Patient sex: M
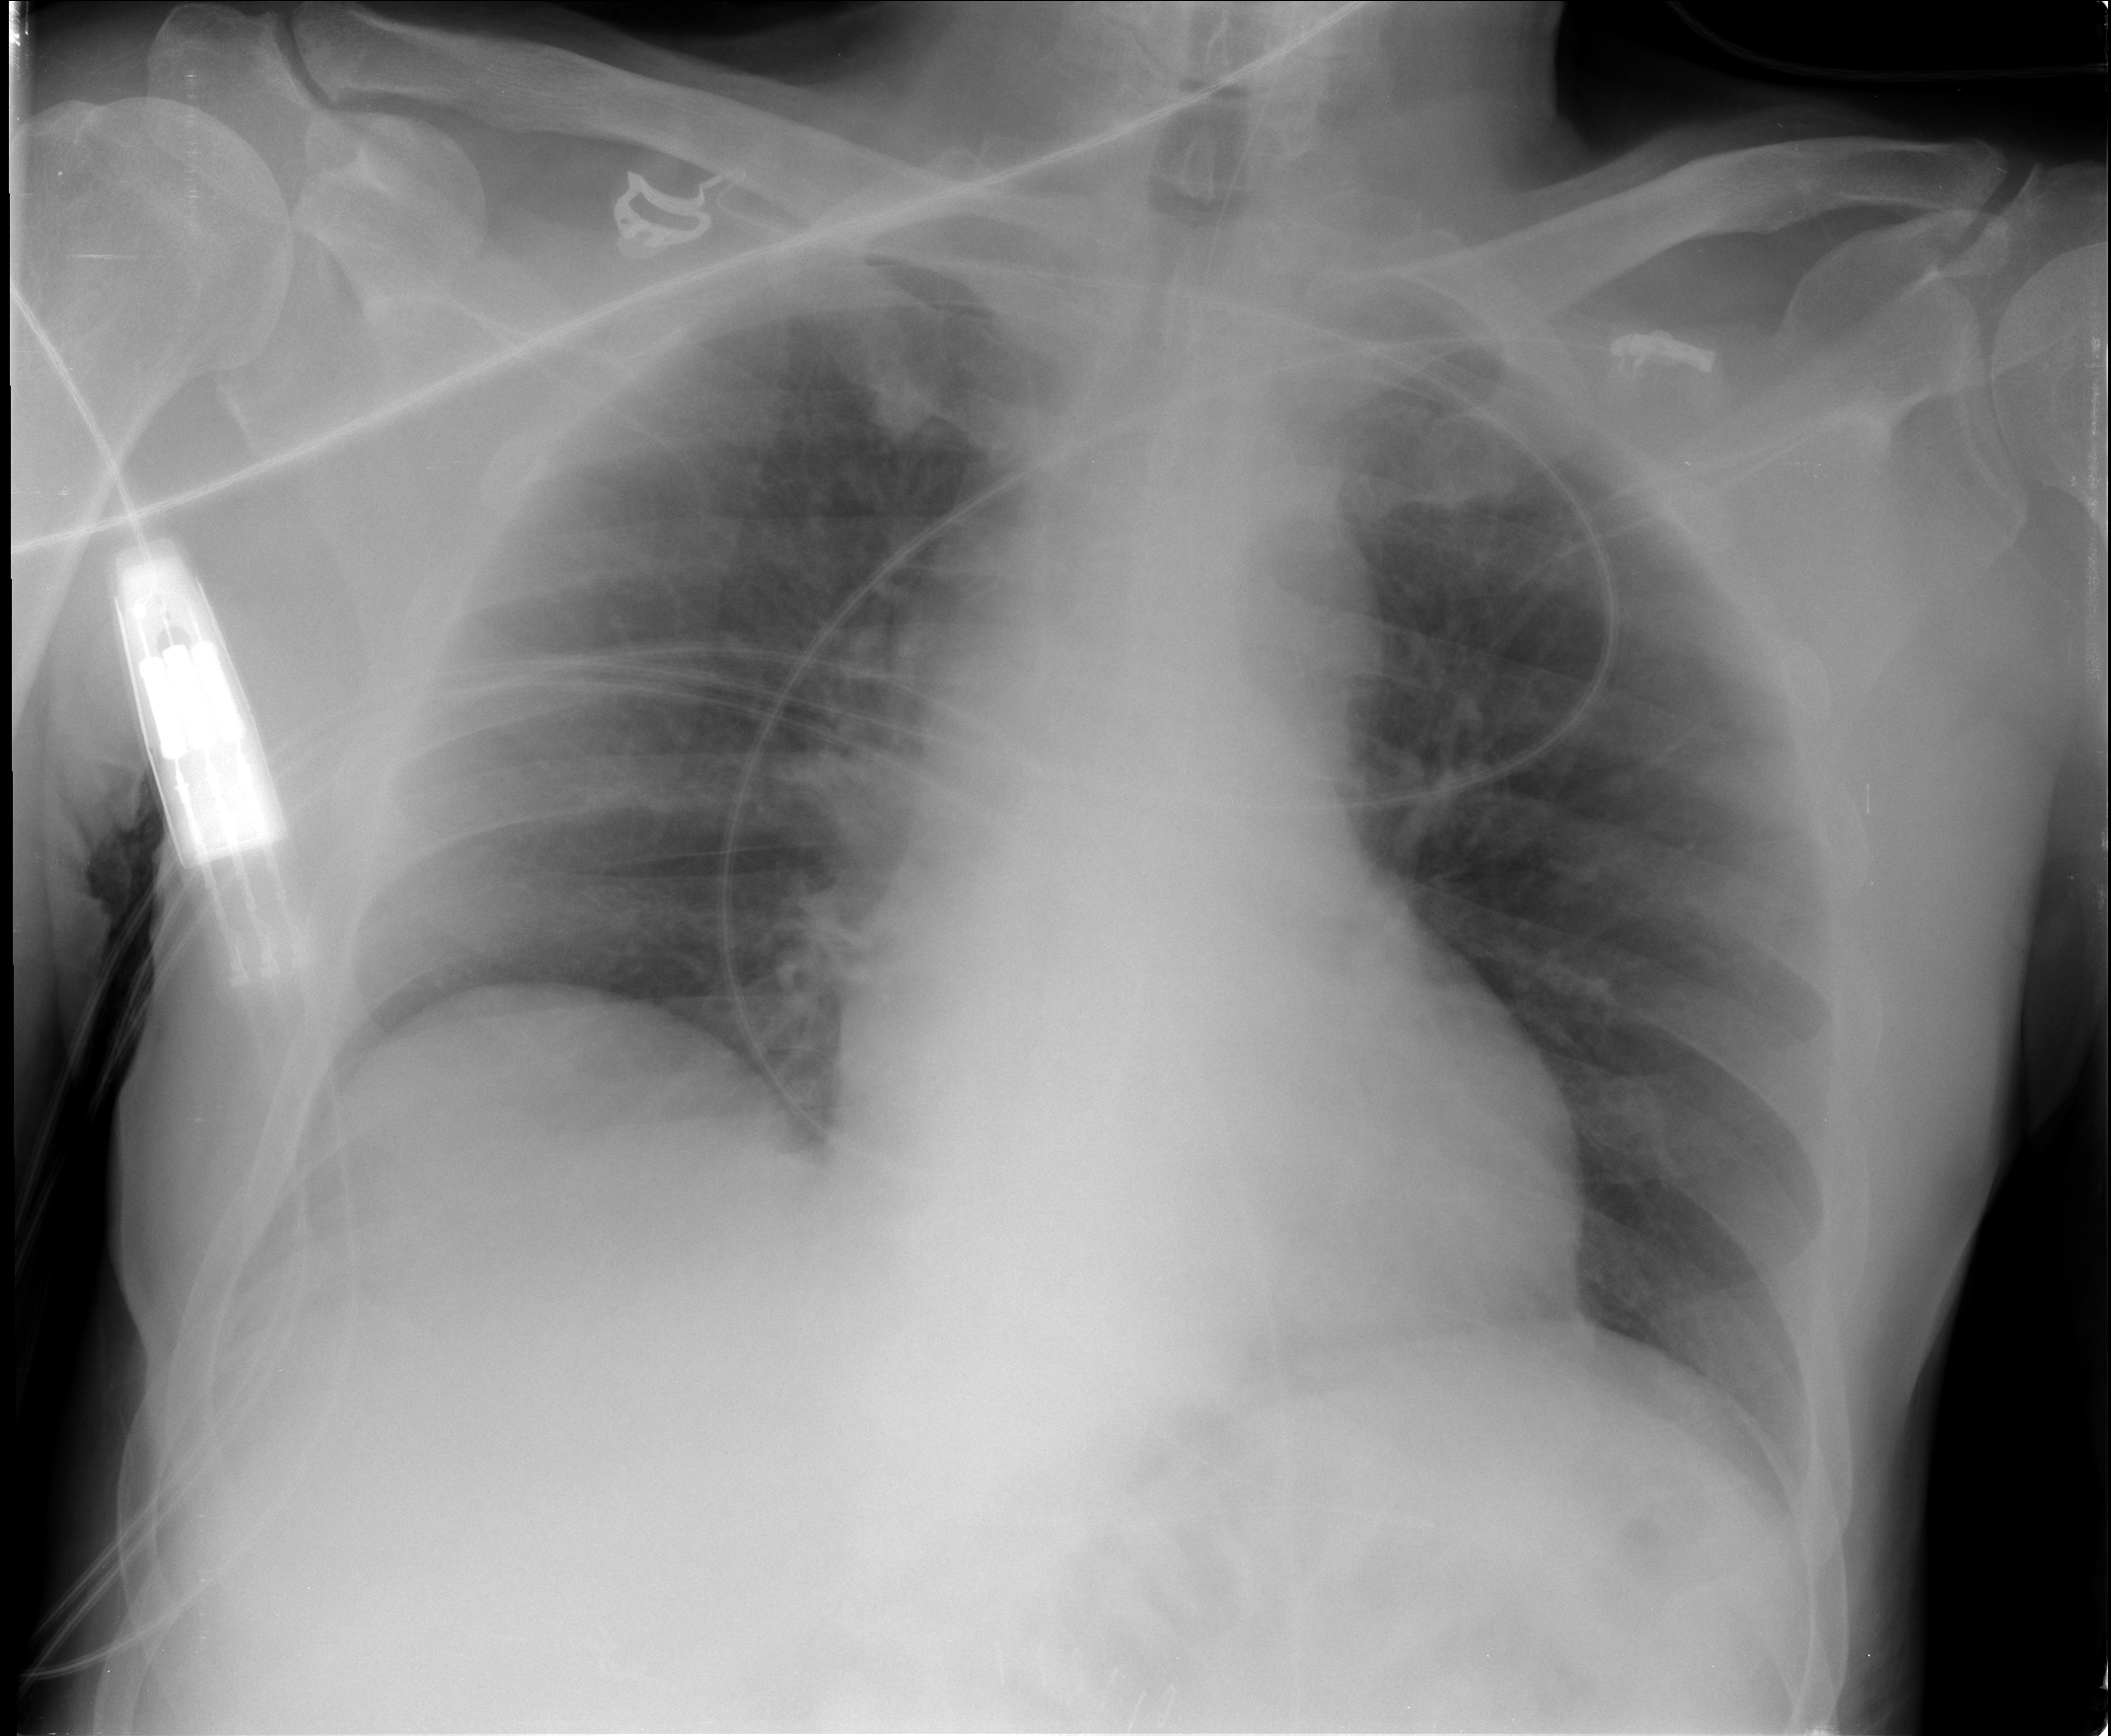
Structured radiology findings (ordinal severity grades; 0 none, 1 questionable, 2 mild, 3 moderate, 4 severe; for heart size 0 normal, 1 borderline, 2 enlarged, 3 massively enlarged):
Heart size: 1
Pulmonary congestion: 2
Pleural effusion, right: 0
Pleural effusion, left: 0
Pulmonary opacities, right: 0
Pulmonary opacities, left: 0
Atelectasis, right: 0
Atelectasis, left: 0